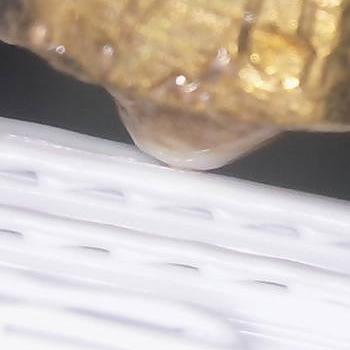
Flow rate: 252%